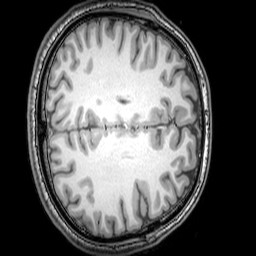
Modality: T1w
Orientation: axial
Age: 25
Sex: male
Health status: healthy
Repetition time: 0.081 s
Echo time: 0.037 s